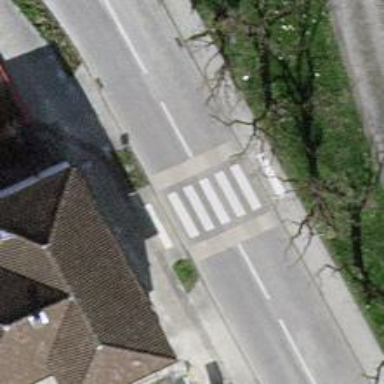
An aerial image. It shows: Rumble strip for traffic calming.